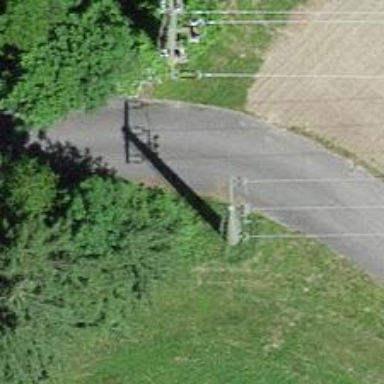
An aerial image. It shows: Minor power line with three cables.